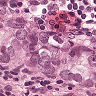
Metastatic tissue present: yes